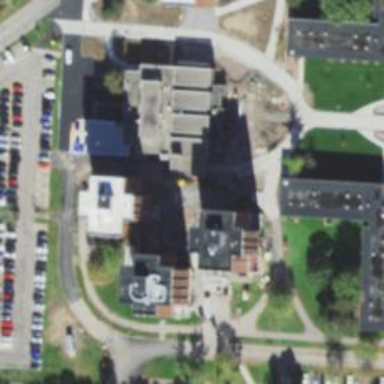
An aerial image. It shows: Dormitory building.